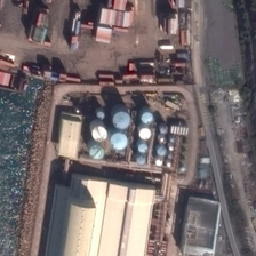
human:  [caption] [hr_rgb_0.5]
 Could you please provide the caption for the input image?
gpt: The factory was built on the beach.

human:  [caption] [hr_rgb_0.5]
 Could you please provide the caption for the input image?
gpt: The factory was built by the sea.

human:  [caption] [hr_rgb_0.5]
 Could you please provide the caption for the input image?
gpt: The factory was built by the sea.

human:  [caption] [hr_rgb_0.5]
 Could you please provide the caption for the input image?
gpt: The factory was built by the sea.

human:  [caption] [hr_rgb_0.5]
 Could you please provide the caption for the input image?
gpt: The factory was built by the sea.